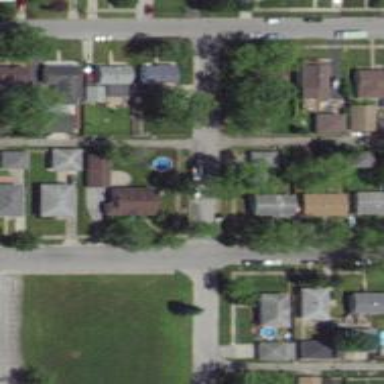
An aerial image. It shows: Alley classified as service road.